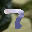
Label: 7